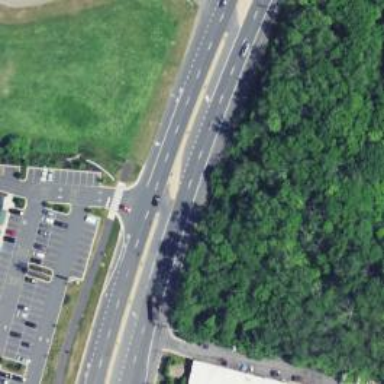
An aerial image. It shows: Trunk link highway.